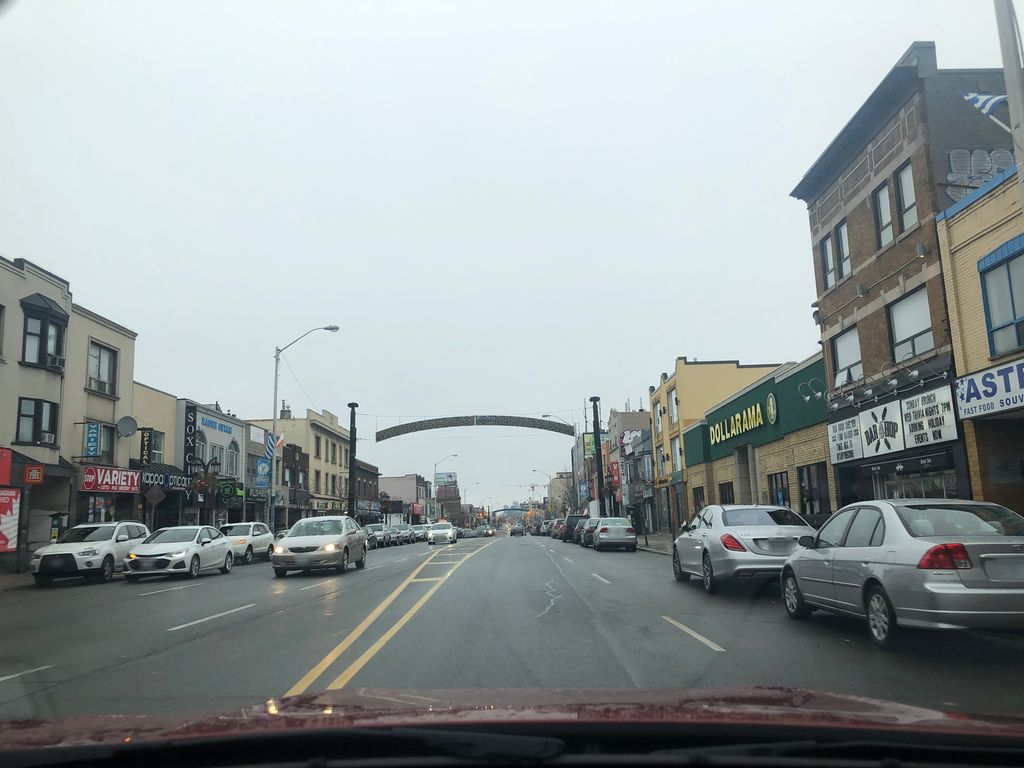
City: toronto